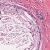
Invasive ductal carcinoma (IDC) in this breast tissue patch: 0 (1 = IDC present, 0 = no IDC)